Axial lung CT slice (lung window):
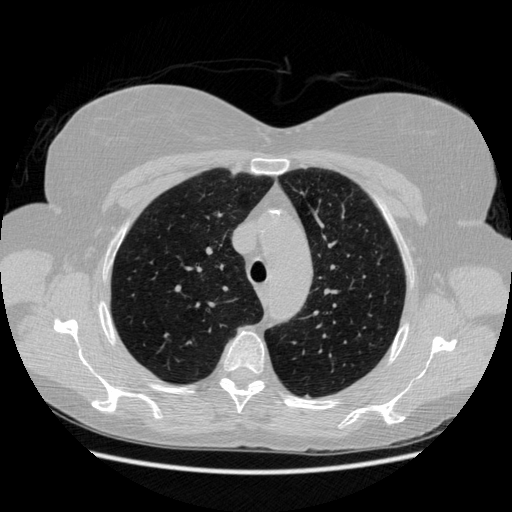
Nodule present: no